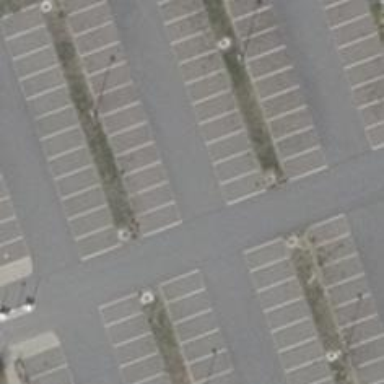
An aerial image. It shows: Asphalt parking aisle off service road.